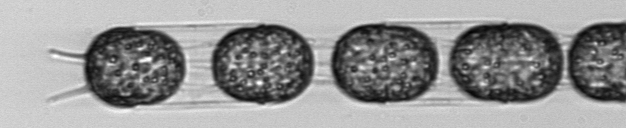
Label: Stephanopyxis